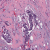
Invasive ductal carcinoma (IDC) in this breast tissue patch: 1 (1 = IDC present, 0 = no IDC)